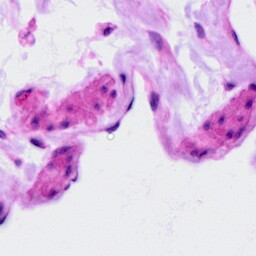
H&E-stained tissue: Ovarian